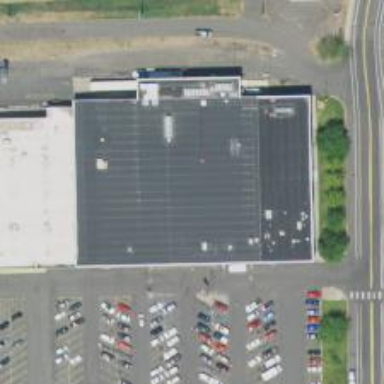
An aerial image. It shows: Supermarket.